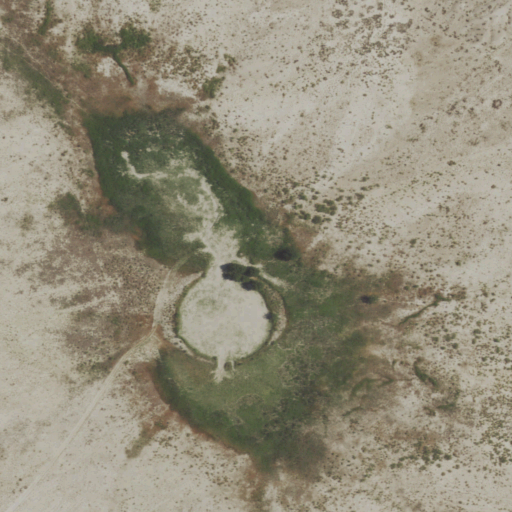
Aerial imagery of depression(s) in New Mexico named San Simon Sink containing shrub, grassland, barren land, and high intensity development